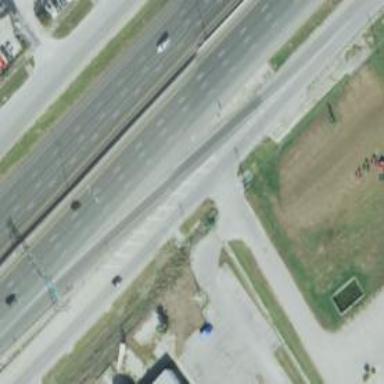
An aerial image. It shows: Secondary road with frontage road alongside.